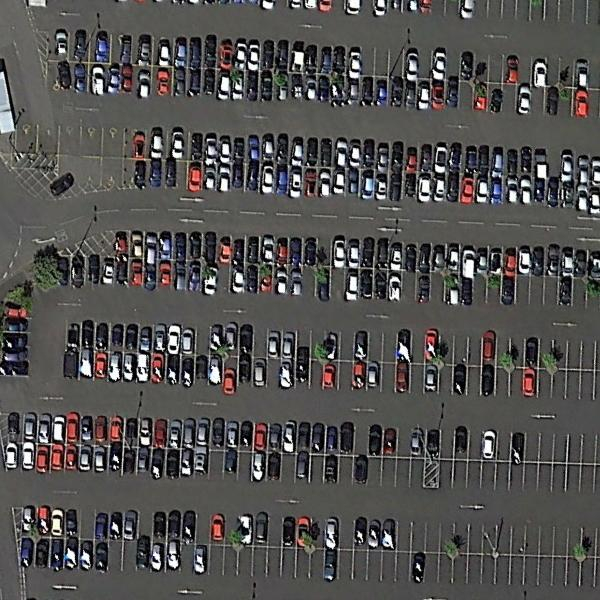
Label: Parking